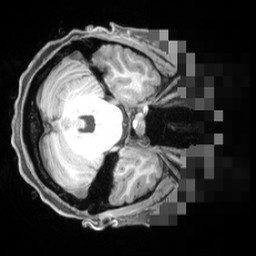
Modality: T1w
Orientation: axial
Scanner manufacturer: siemens
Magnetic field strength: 3 T
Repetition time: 2.55 s